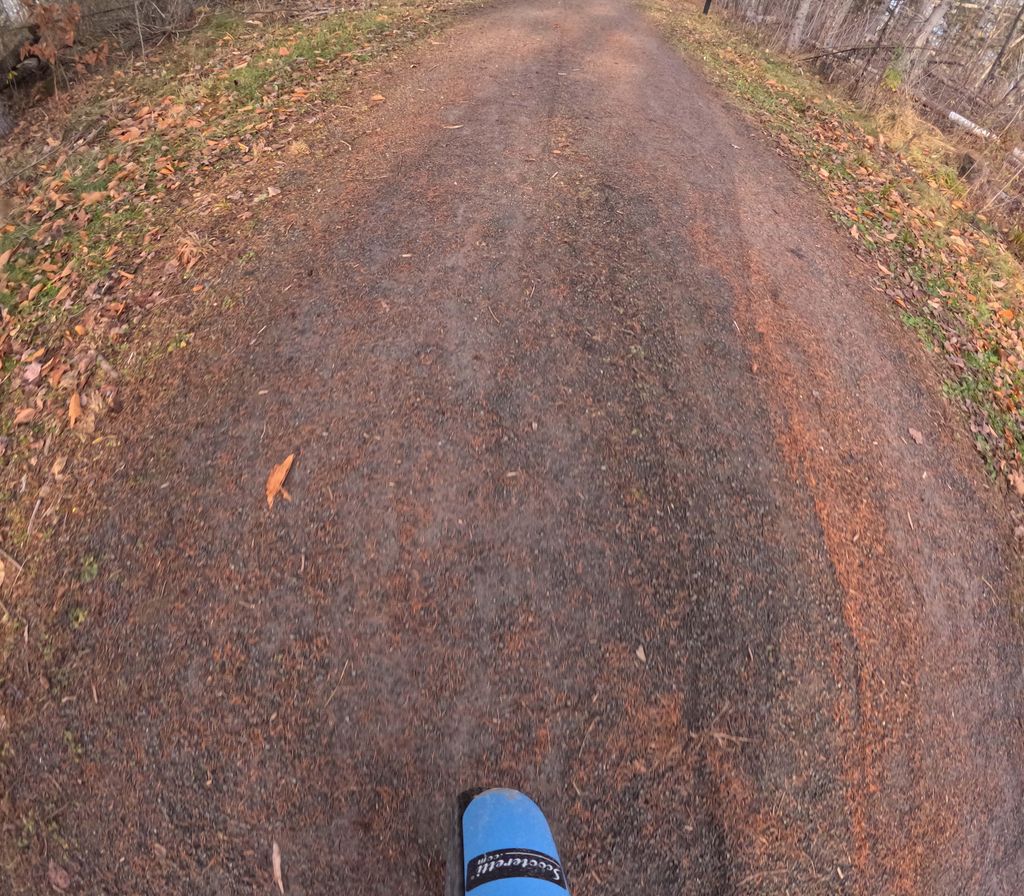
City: ottawa-gatineau